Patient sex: M
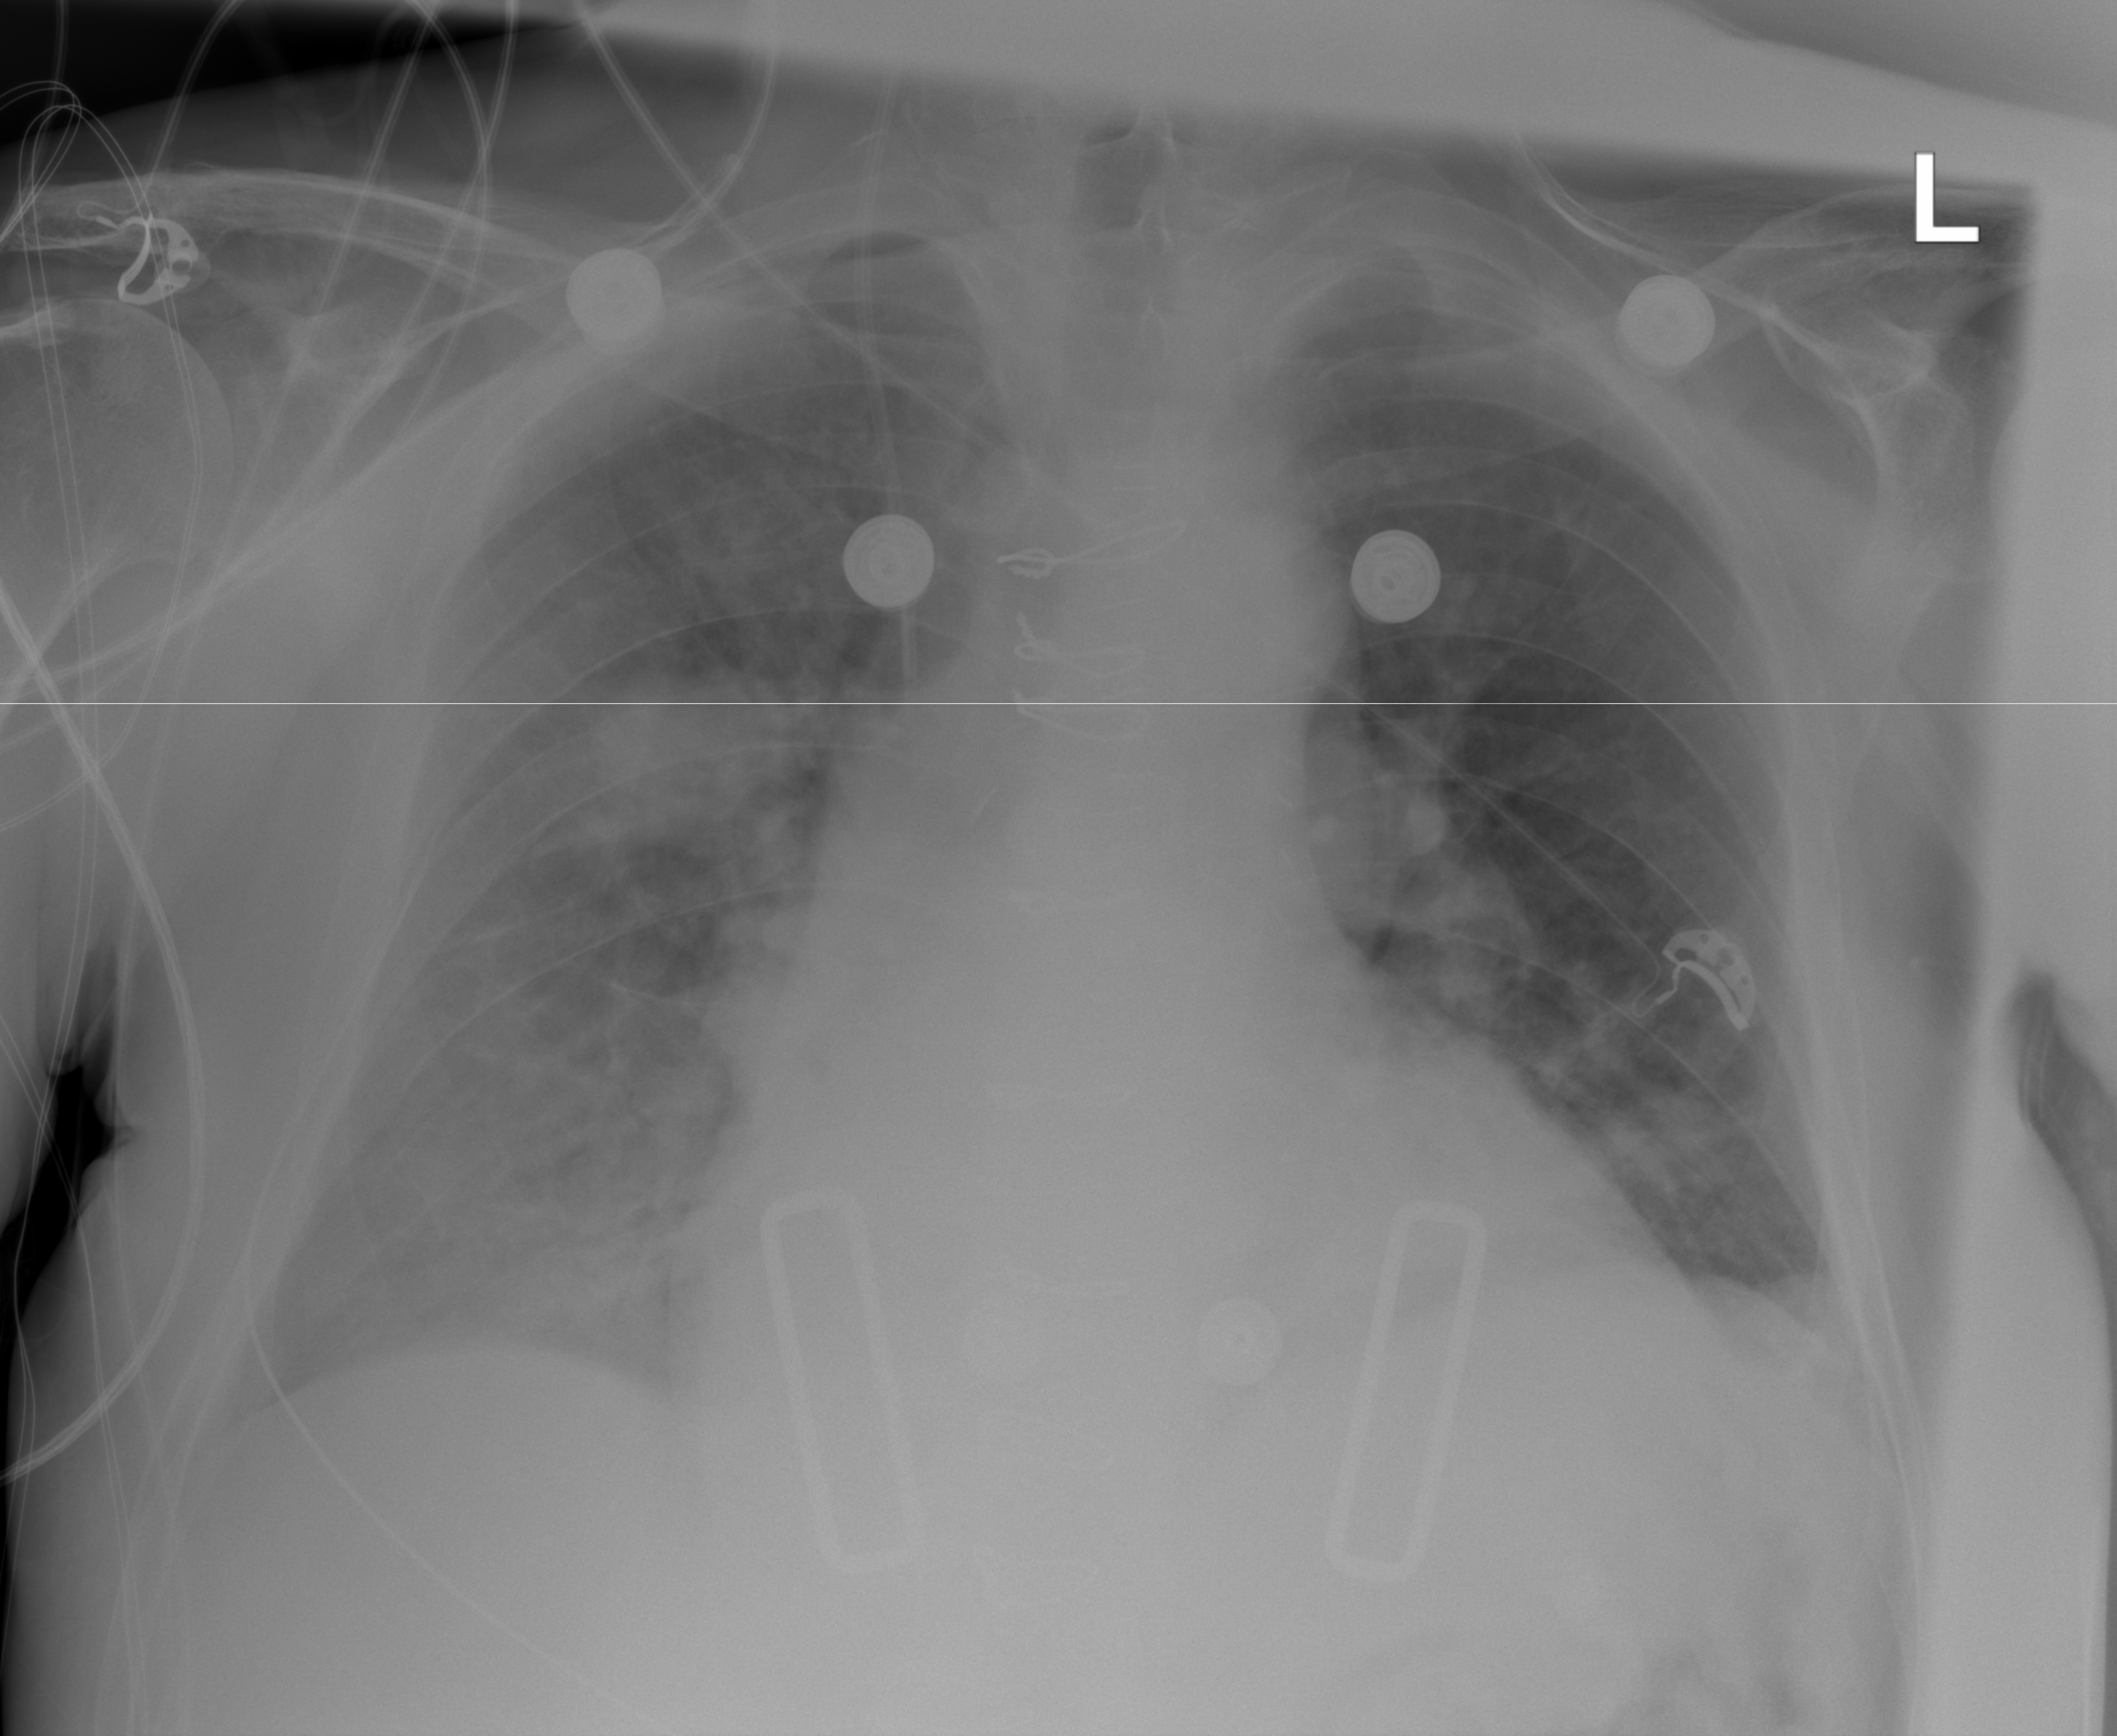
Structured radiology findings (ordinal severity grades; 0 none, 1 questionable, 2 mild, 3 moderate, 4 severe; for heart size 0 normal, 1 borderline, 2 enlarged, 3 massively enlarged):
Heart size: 2
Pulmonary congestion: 3
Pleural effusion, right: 2
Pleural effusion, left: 2
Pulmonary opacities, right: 3
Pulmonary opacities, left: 2
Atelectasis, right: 2
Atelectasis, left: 2